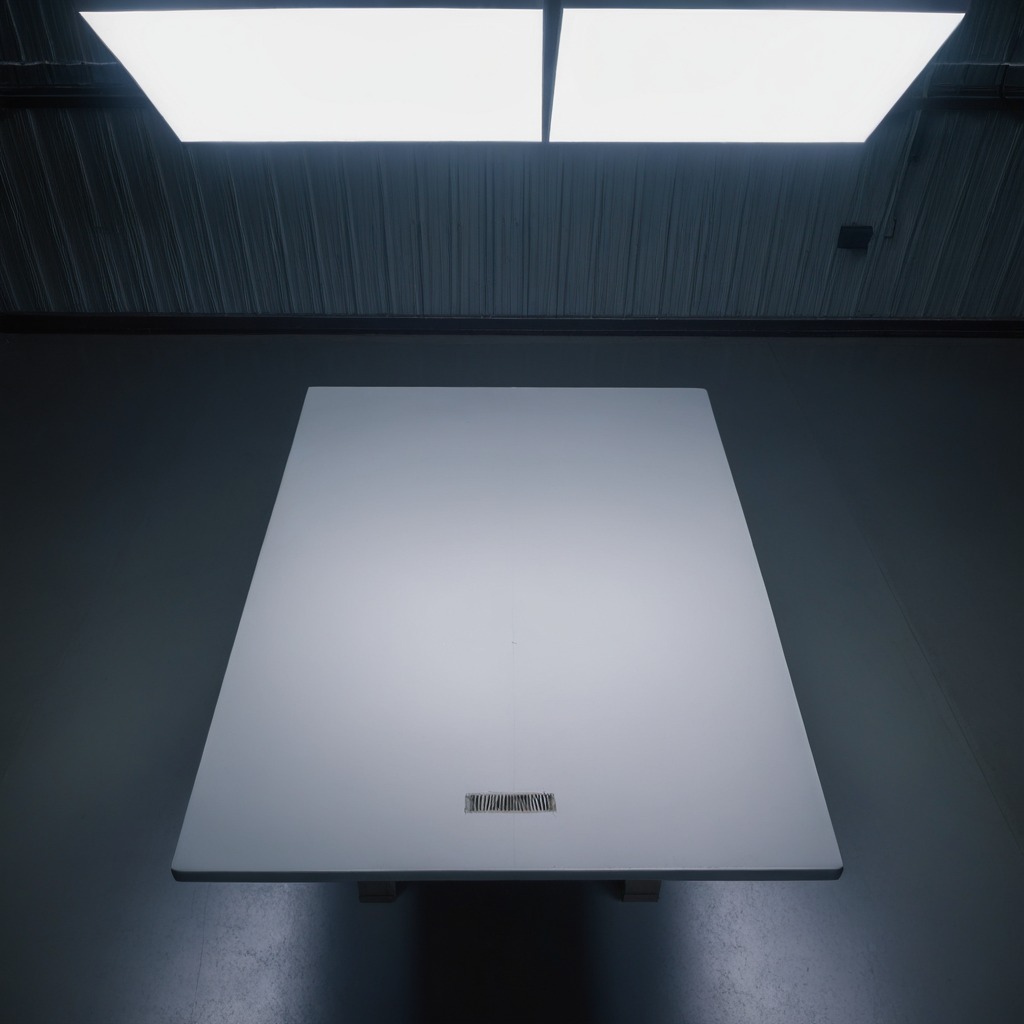
A coiled metal spring is lying on the clean empty table in the basement in the evening.